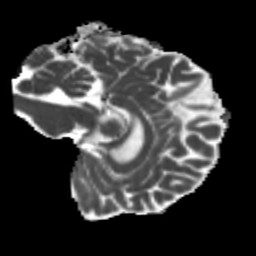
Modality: MD
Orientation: sagittal
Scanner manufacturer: siemens
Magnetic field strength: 3 T
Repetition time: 4 s
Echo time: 0.0594 s